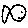
Label: fish